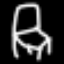
Label: chair